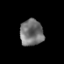
Tissue: prostate
Cell type: T cells
Senescence score: 0.7361
Nuclear area (px): 599
Mean DAPI intensity: 115.576